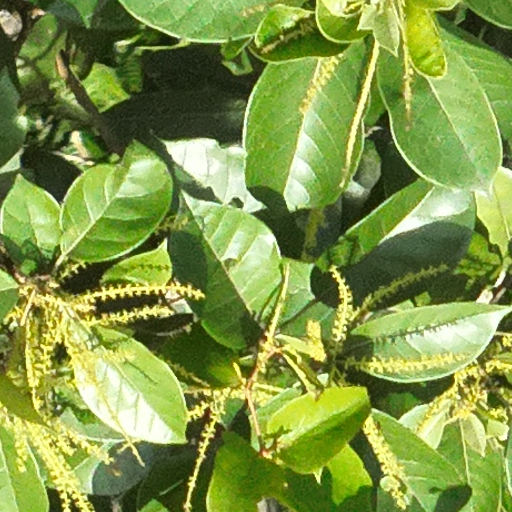
Species: Hieronyma alchorneoides
GBIF accepted scientific name: Hieronyma alchorneoides
Crown area (m\u00b2): 169.223